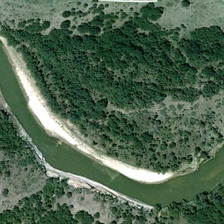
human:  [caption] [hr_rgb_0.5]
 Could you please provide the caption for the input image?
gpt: many green trees are in two sides of a curved river .

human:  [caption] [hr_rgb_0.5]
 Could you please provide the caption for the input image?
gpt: many green trees are in two sides of a curved river .

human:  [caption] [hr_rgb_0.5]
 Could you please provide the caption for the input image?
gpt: many green trees are in two sides of a curved river .

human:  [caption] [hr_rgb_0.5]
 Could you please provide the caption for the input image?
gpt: many green trees are in two sides of a curved river .

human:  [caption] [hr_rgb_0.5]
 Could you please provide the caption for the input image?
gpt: many green trees are in two sides of a curved river .